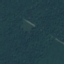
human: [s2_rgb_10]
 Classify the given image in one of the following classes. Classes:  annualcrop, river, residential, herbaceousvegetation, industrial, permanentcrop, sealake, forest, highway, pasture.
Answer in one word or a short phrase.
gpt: Forest